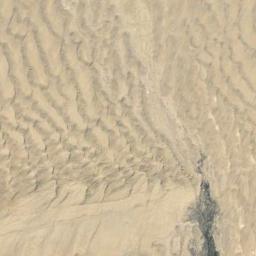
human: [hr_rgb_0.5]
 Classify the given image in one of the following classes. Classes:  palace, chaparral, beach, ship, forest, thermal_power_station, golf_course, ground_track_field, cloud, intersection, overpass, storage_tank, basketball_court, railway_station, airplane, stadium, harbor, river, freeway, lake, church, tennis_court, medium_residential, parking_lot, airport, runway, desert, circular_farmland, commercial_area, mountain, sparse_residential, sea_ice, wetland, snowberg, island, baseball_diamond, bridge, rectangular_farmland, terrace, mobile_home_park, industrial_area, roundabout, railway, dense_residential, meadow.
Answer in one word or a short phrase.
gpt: desert